Question: Despite the fact that in 'http://<jenkins server>/systemInfo' the 'user.timezone' property value meets my actual time zone I still have 12-hour clock format.

I would like to have 24-hour clock format instead.
Does anyone have any ideas how it can be changed in Jenkins?
Thank you.
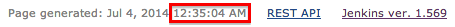
Answer: As @Arkain mentioned, you should specify in browser's settings the language which suits your intended time format. I had both 'English (US)' and just 'English' (which I thought was English (GB)), but then I realized that I should have added additional 'English (GB)' language.
Thank you!